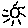
Label: sun